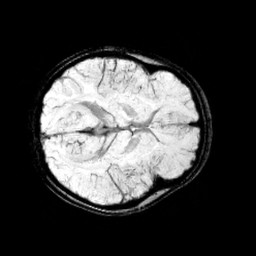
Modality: minIP
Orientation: axial
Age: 13
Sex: female
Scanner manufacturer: siemens
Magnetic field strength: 3 T
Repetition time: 0.027 s
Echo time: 0.02 s